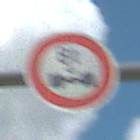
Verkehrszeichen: TatsaechlicheAchslast
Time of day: Midday
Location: Outdoor (Nature)
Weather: PartlyCloudy
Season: NotSpecified
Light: Natural